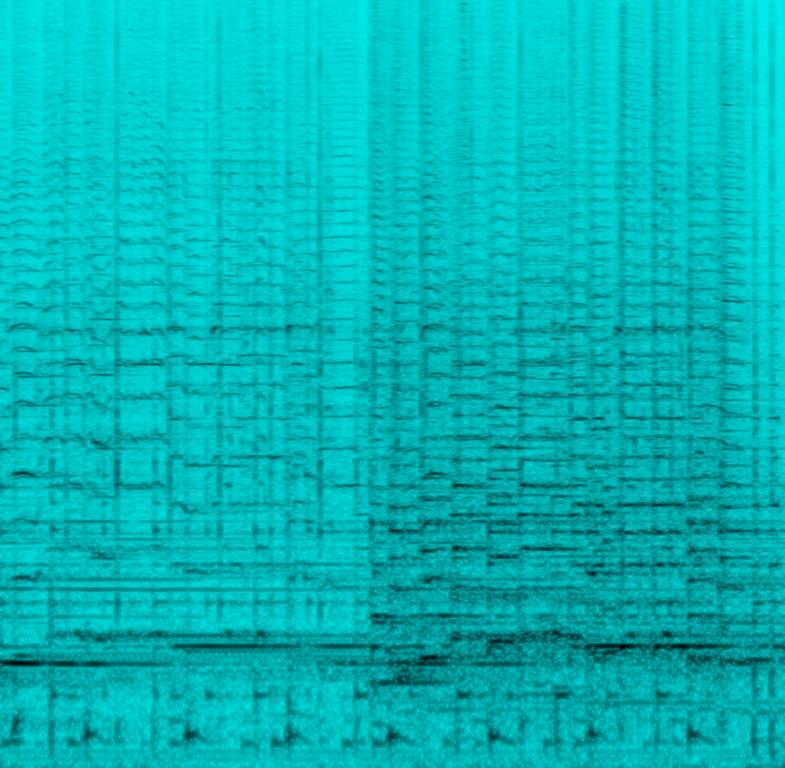
The song is instrumental. The tempo is medium with sitars and other stringed instruments playing in unison, tabla percussions and a harmonium playing the lead. The song is a classic hindustaani instrumental.